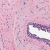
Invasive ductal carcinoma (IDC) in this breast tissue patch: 0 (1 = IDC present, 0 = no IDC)